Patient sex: F
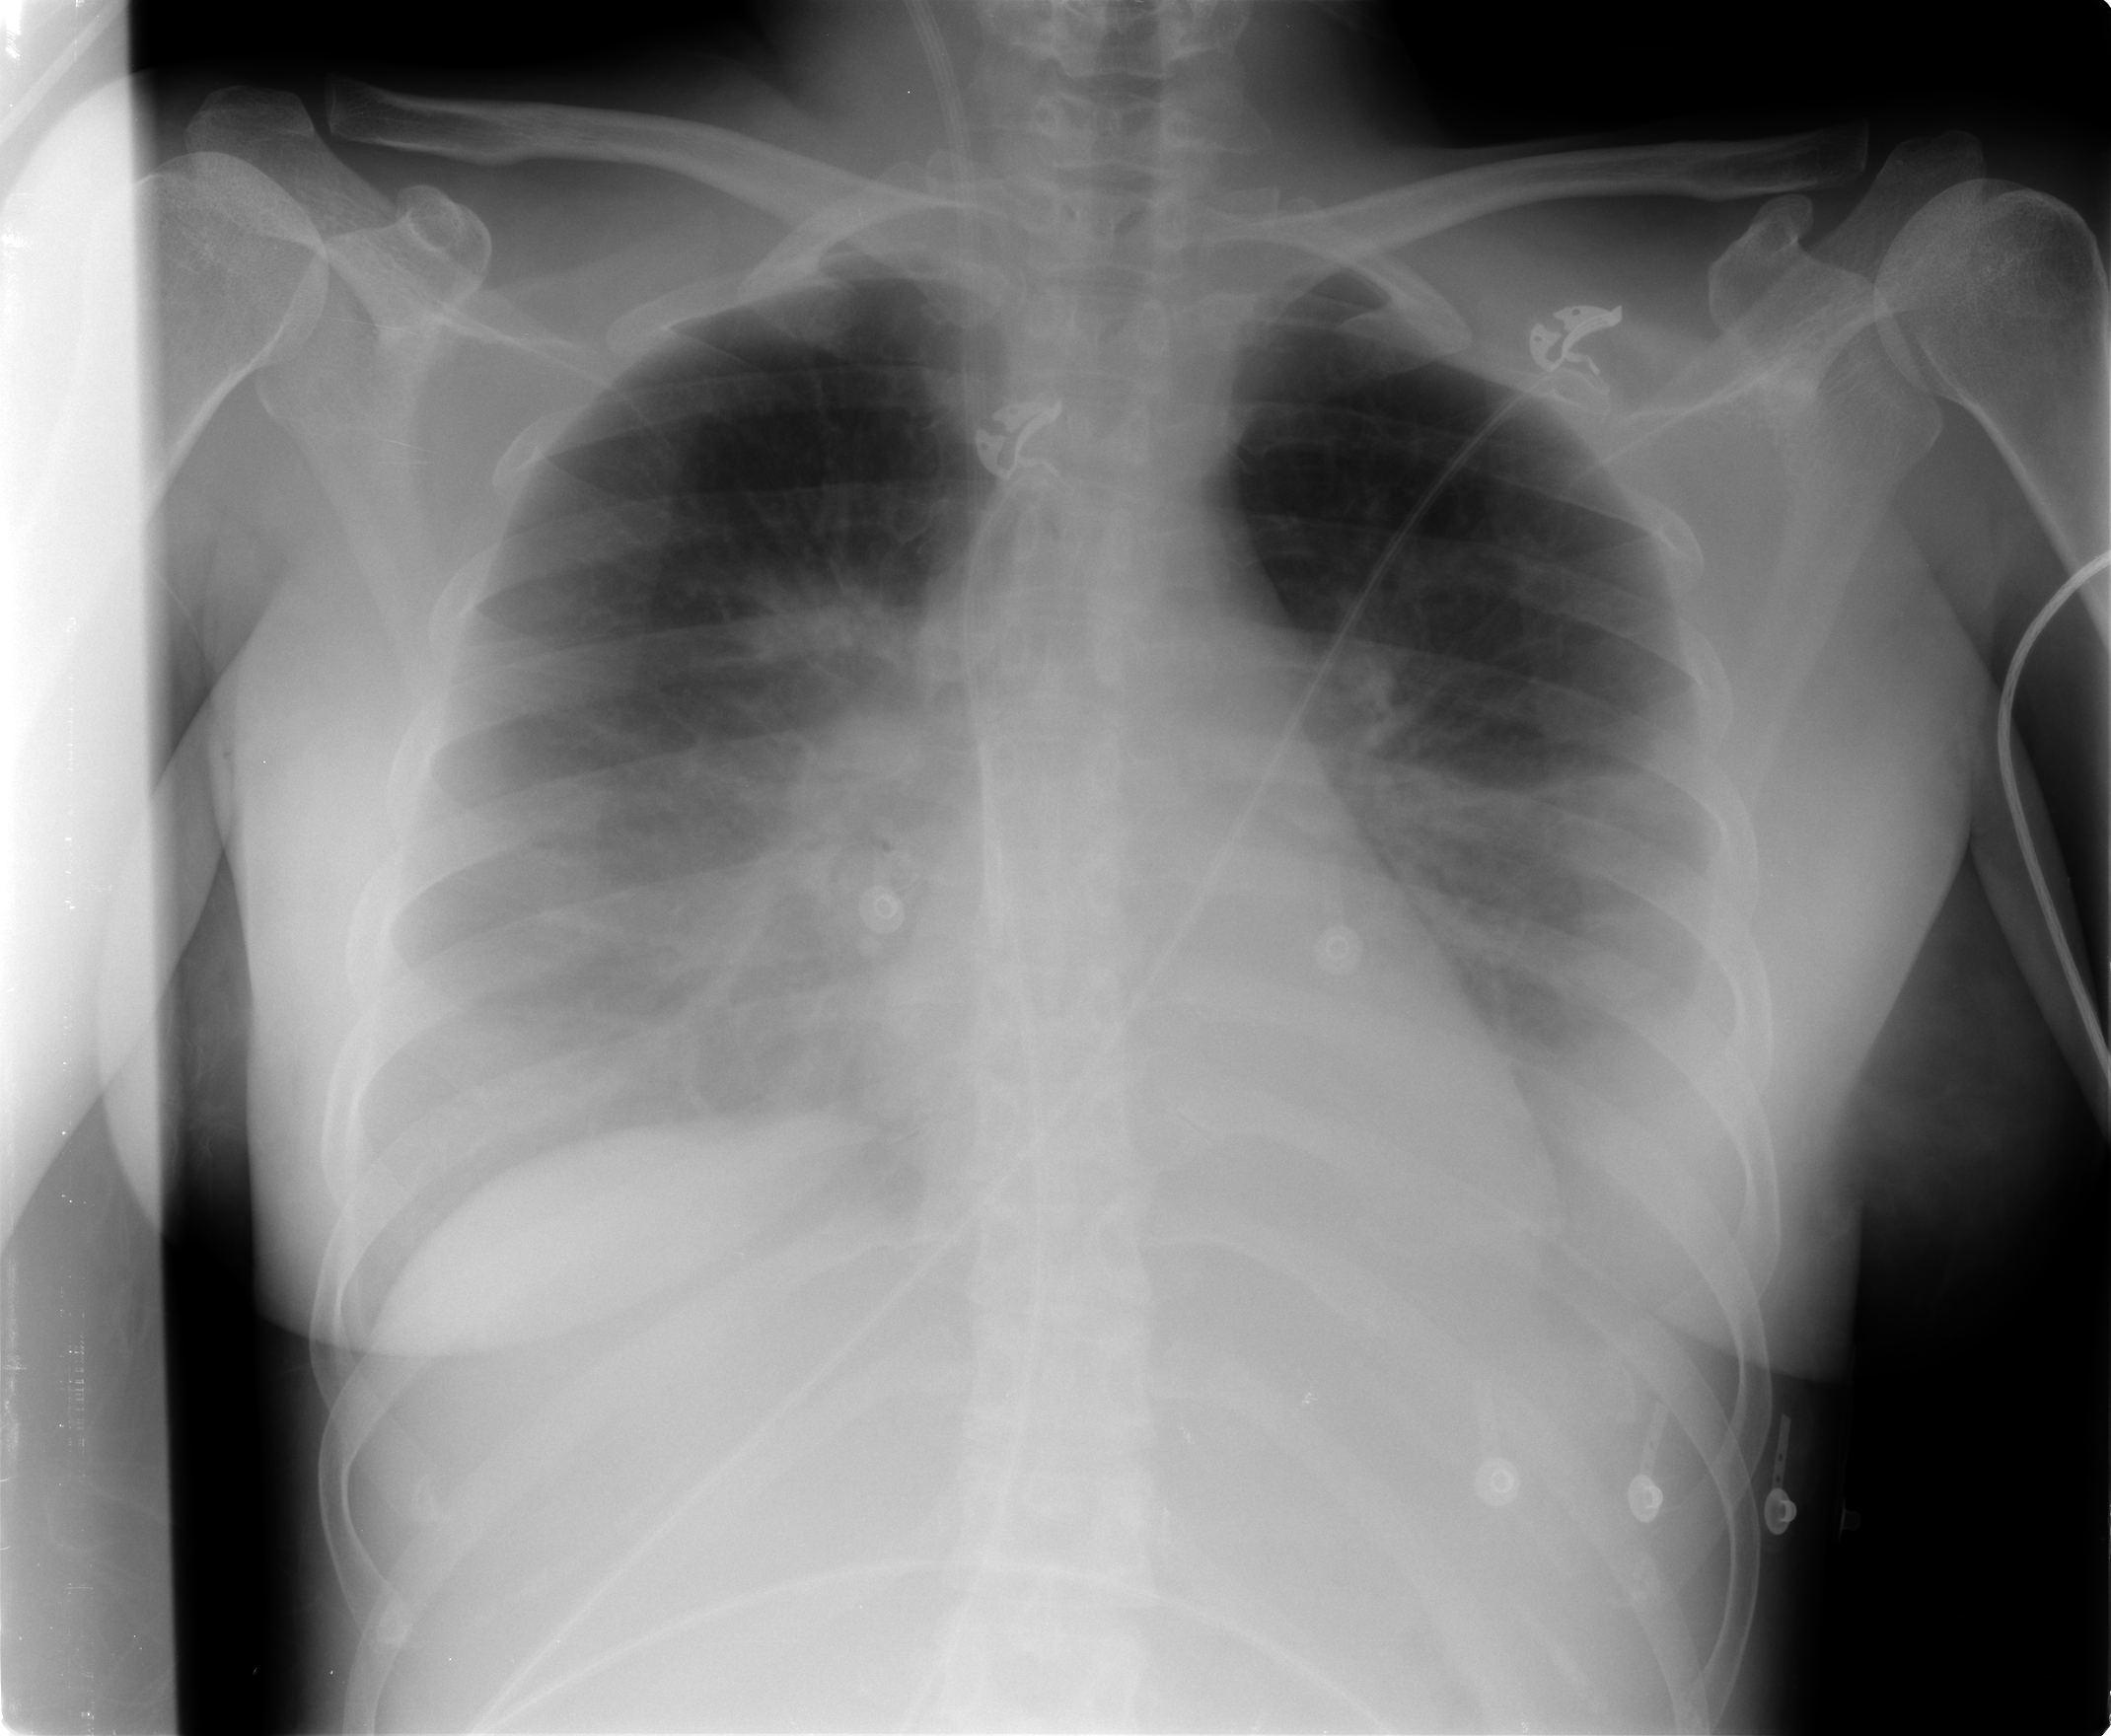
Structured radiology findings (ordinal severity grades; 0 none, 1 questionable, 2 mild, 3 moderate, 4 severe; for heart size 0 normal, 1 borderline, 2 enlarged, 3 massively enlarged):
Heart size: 0
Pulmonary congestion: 3
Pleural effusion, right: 0
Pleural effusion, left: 2
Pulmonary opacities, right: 0
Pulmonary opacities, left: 0
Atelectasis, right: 2
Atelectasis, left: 2